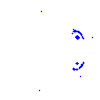
Particle: kaon